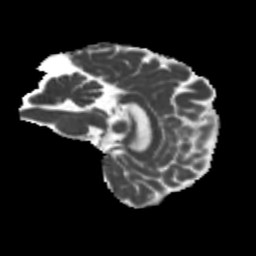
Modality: MD
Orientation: sagittal
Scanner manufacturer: siemens
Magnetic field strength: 3 T
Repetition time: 4 s
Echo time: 0.0594 s